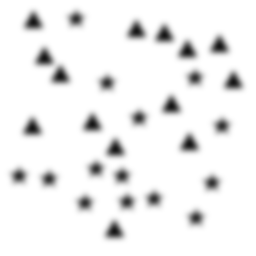
Squares: 0
Triangles: 14
Stars: 14
Total shapes: 28